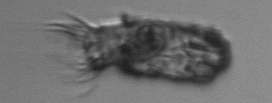
Label: Tintinnopsis